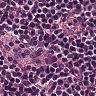
Metastatic tissue present: no